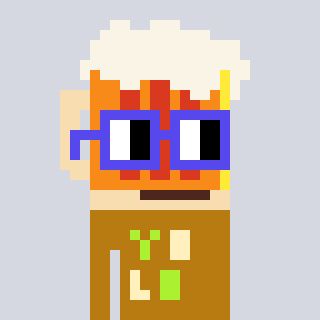
a pixel art character with square blue glasses, a beer-shaped head and a gold-colored body on a cool background